Field crop: maize
Growth stage: 2
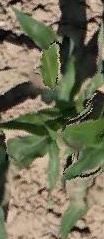
Species: maize